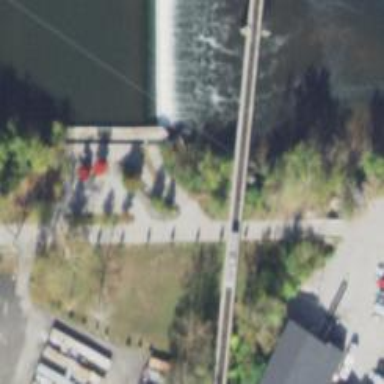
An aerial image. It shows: Fish pass along the waterway.